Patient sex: M
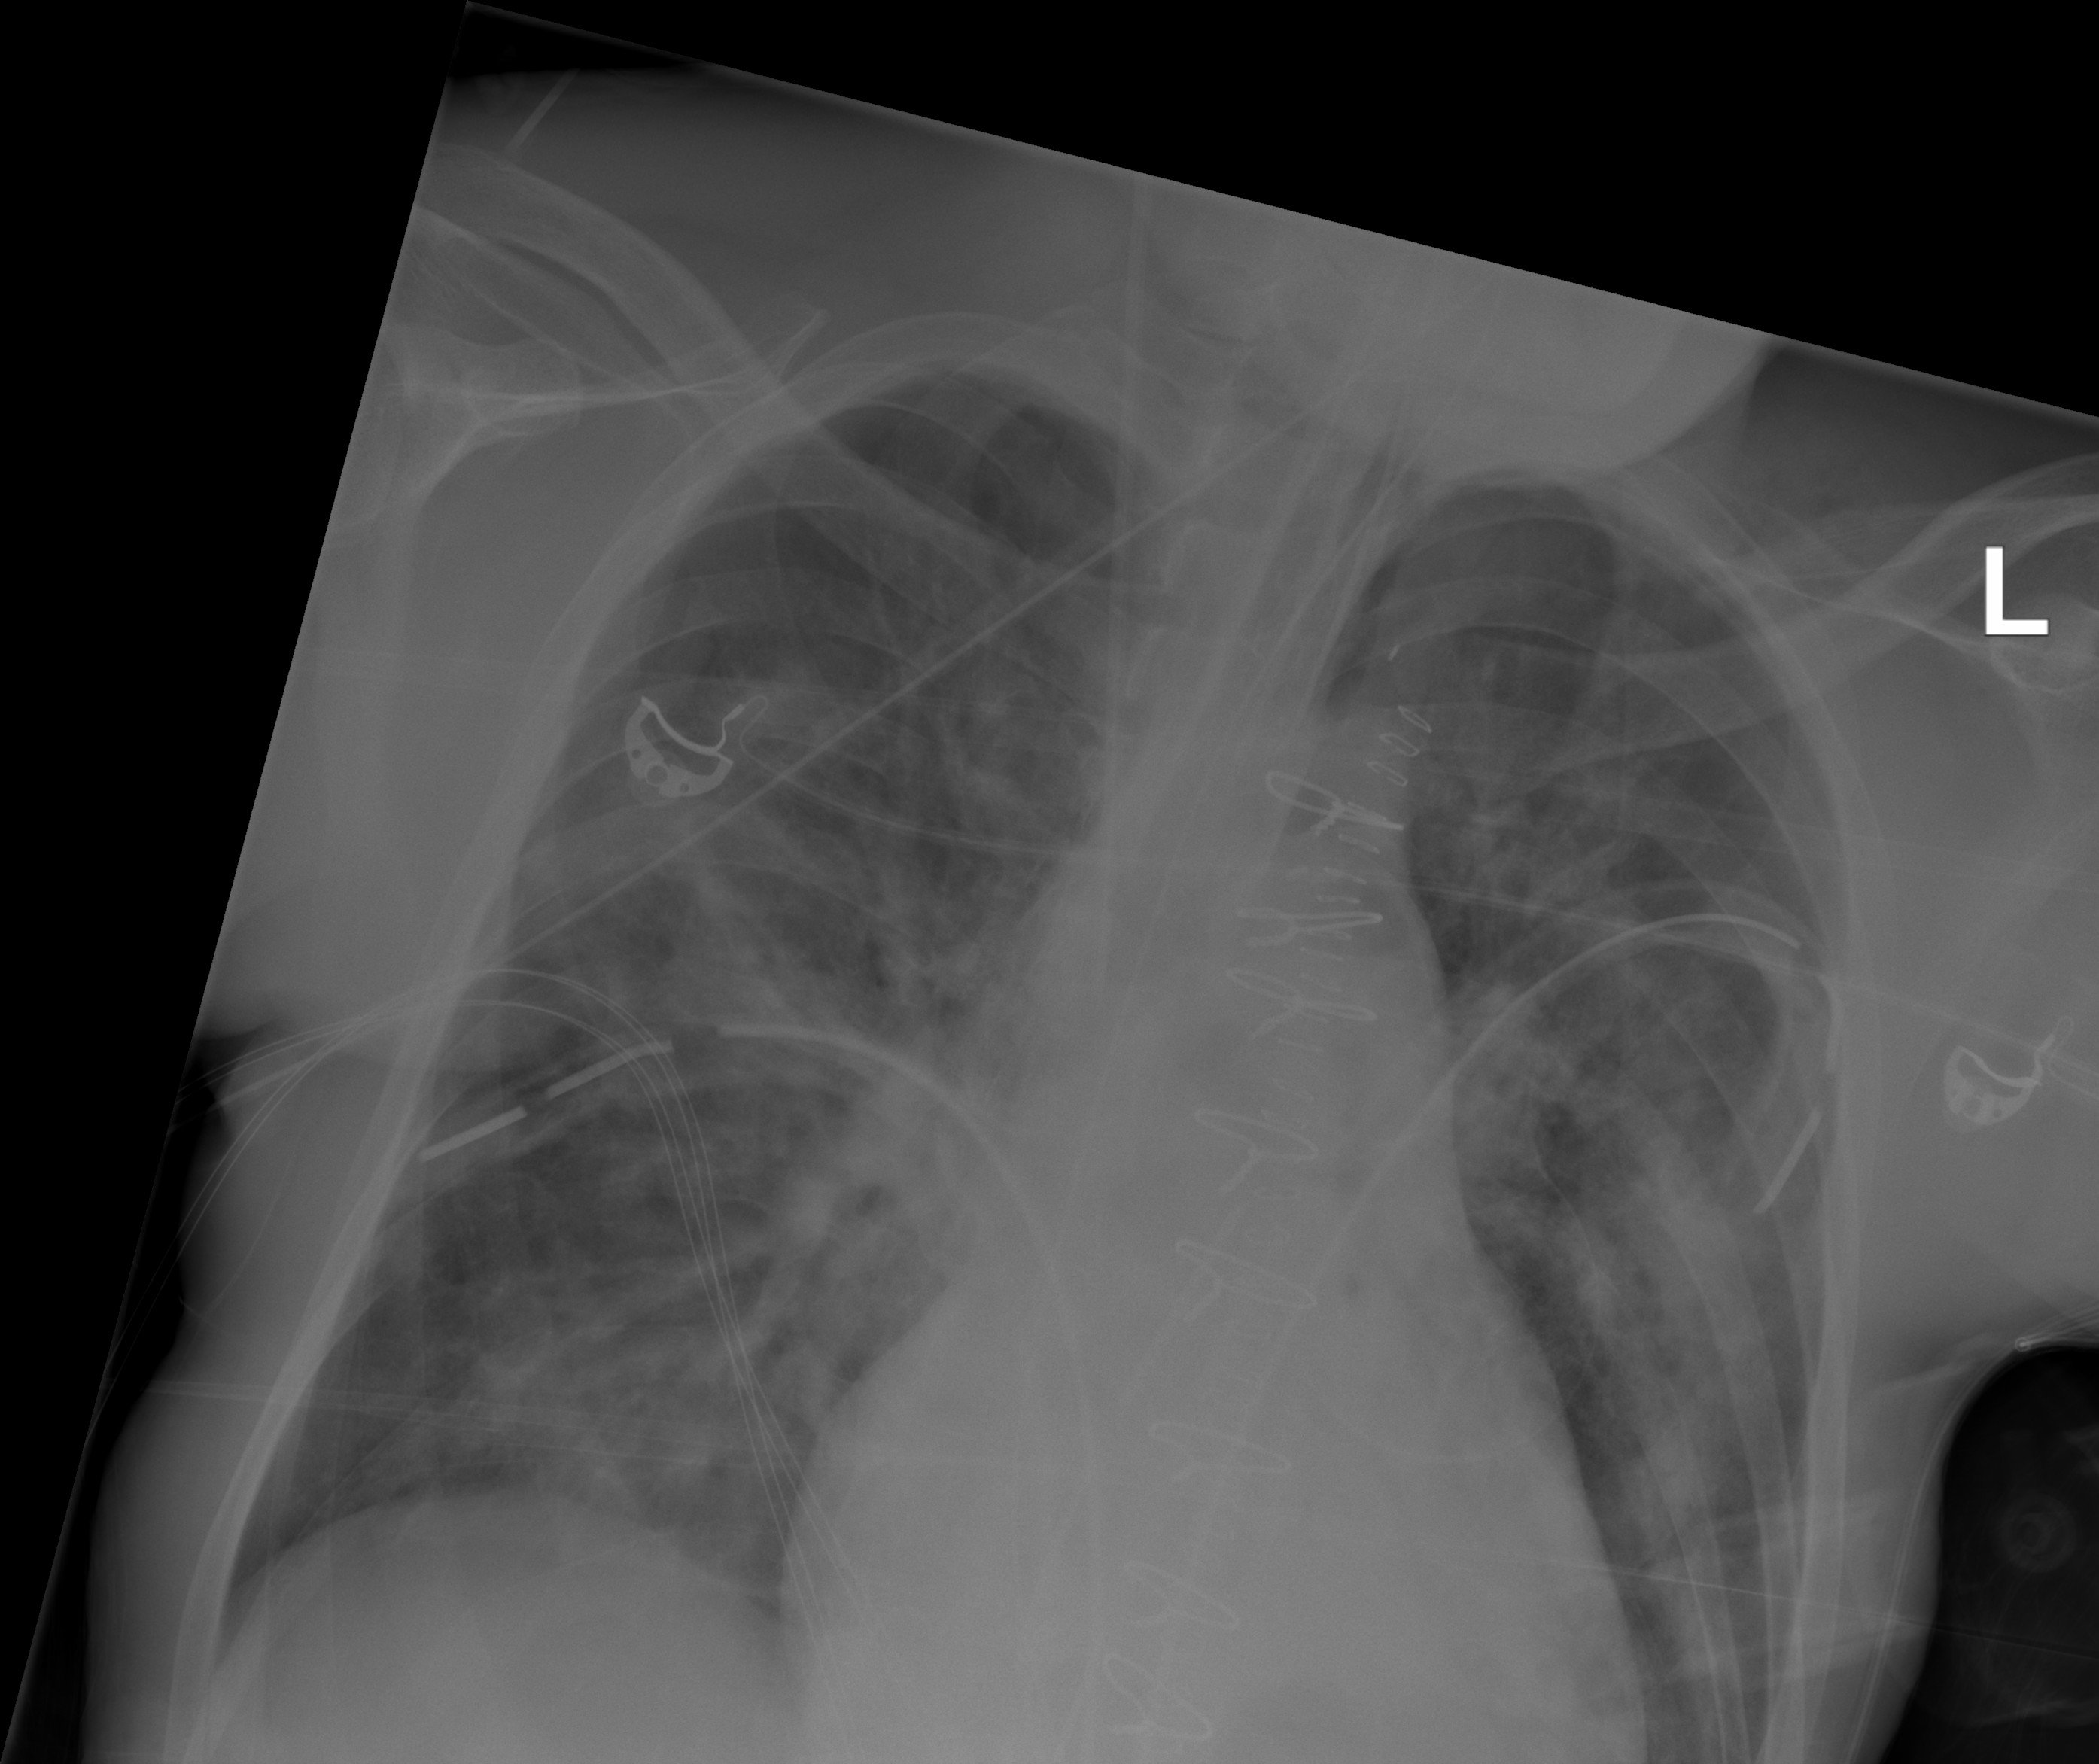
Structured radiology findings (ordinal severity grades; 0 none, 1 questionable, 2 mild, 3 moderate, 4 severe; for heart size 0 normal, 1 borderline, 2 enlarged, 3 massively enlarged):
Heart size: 0
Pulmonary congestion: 1
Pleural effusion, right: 0
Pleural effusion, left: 0
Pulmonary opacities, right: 3
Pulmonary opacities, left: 3
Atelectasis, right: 1
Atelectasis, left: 1